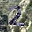
Label: 2